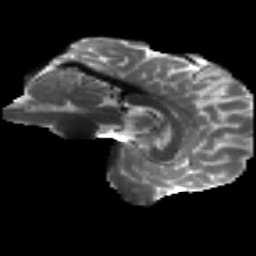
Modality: T2w
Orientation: sagittal
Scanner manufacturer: siemens
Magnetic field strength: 3 T
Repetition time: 4.16 s
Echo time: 0.0806 s